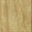
Piece: xx